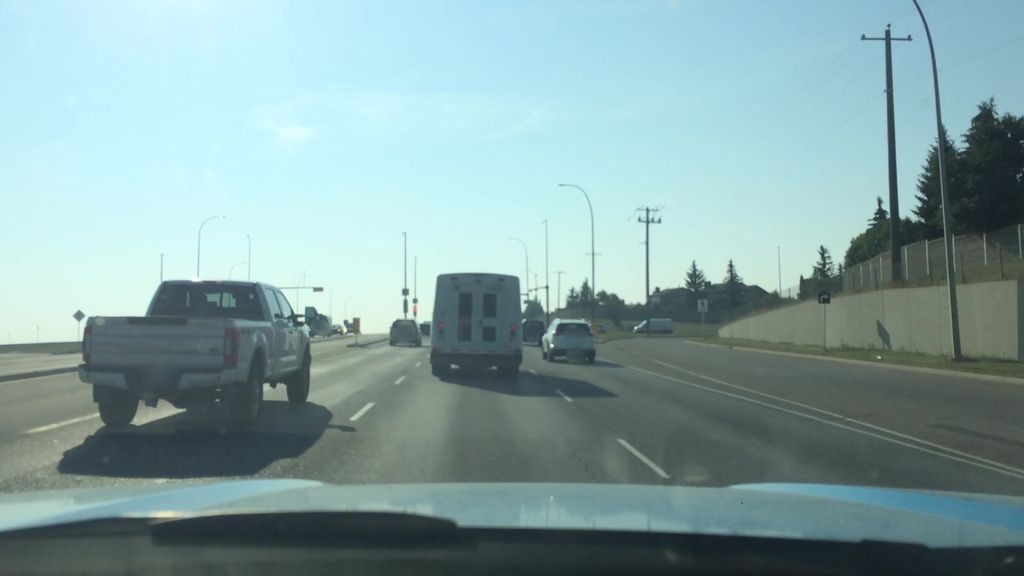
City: calgary